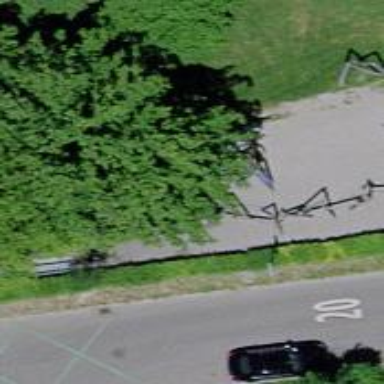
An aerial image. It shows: Playground featuring basket swing.